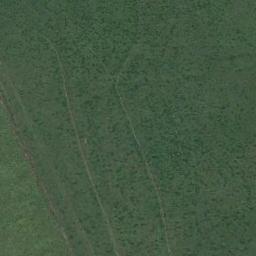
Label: meadow